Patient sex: M
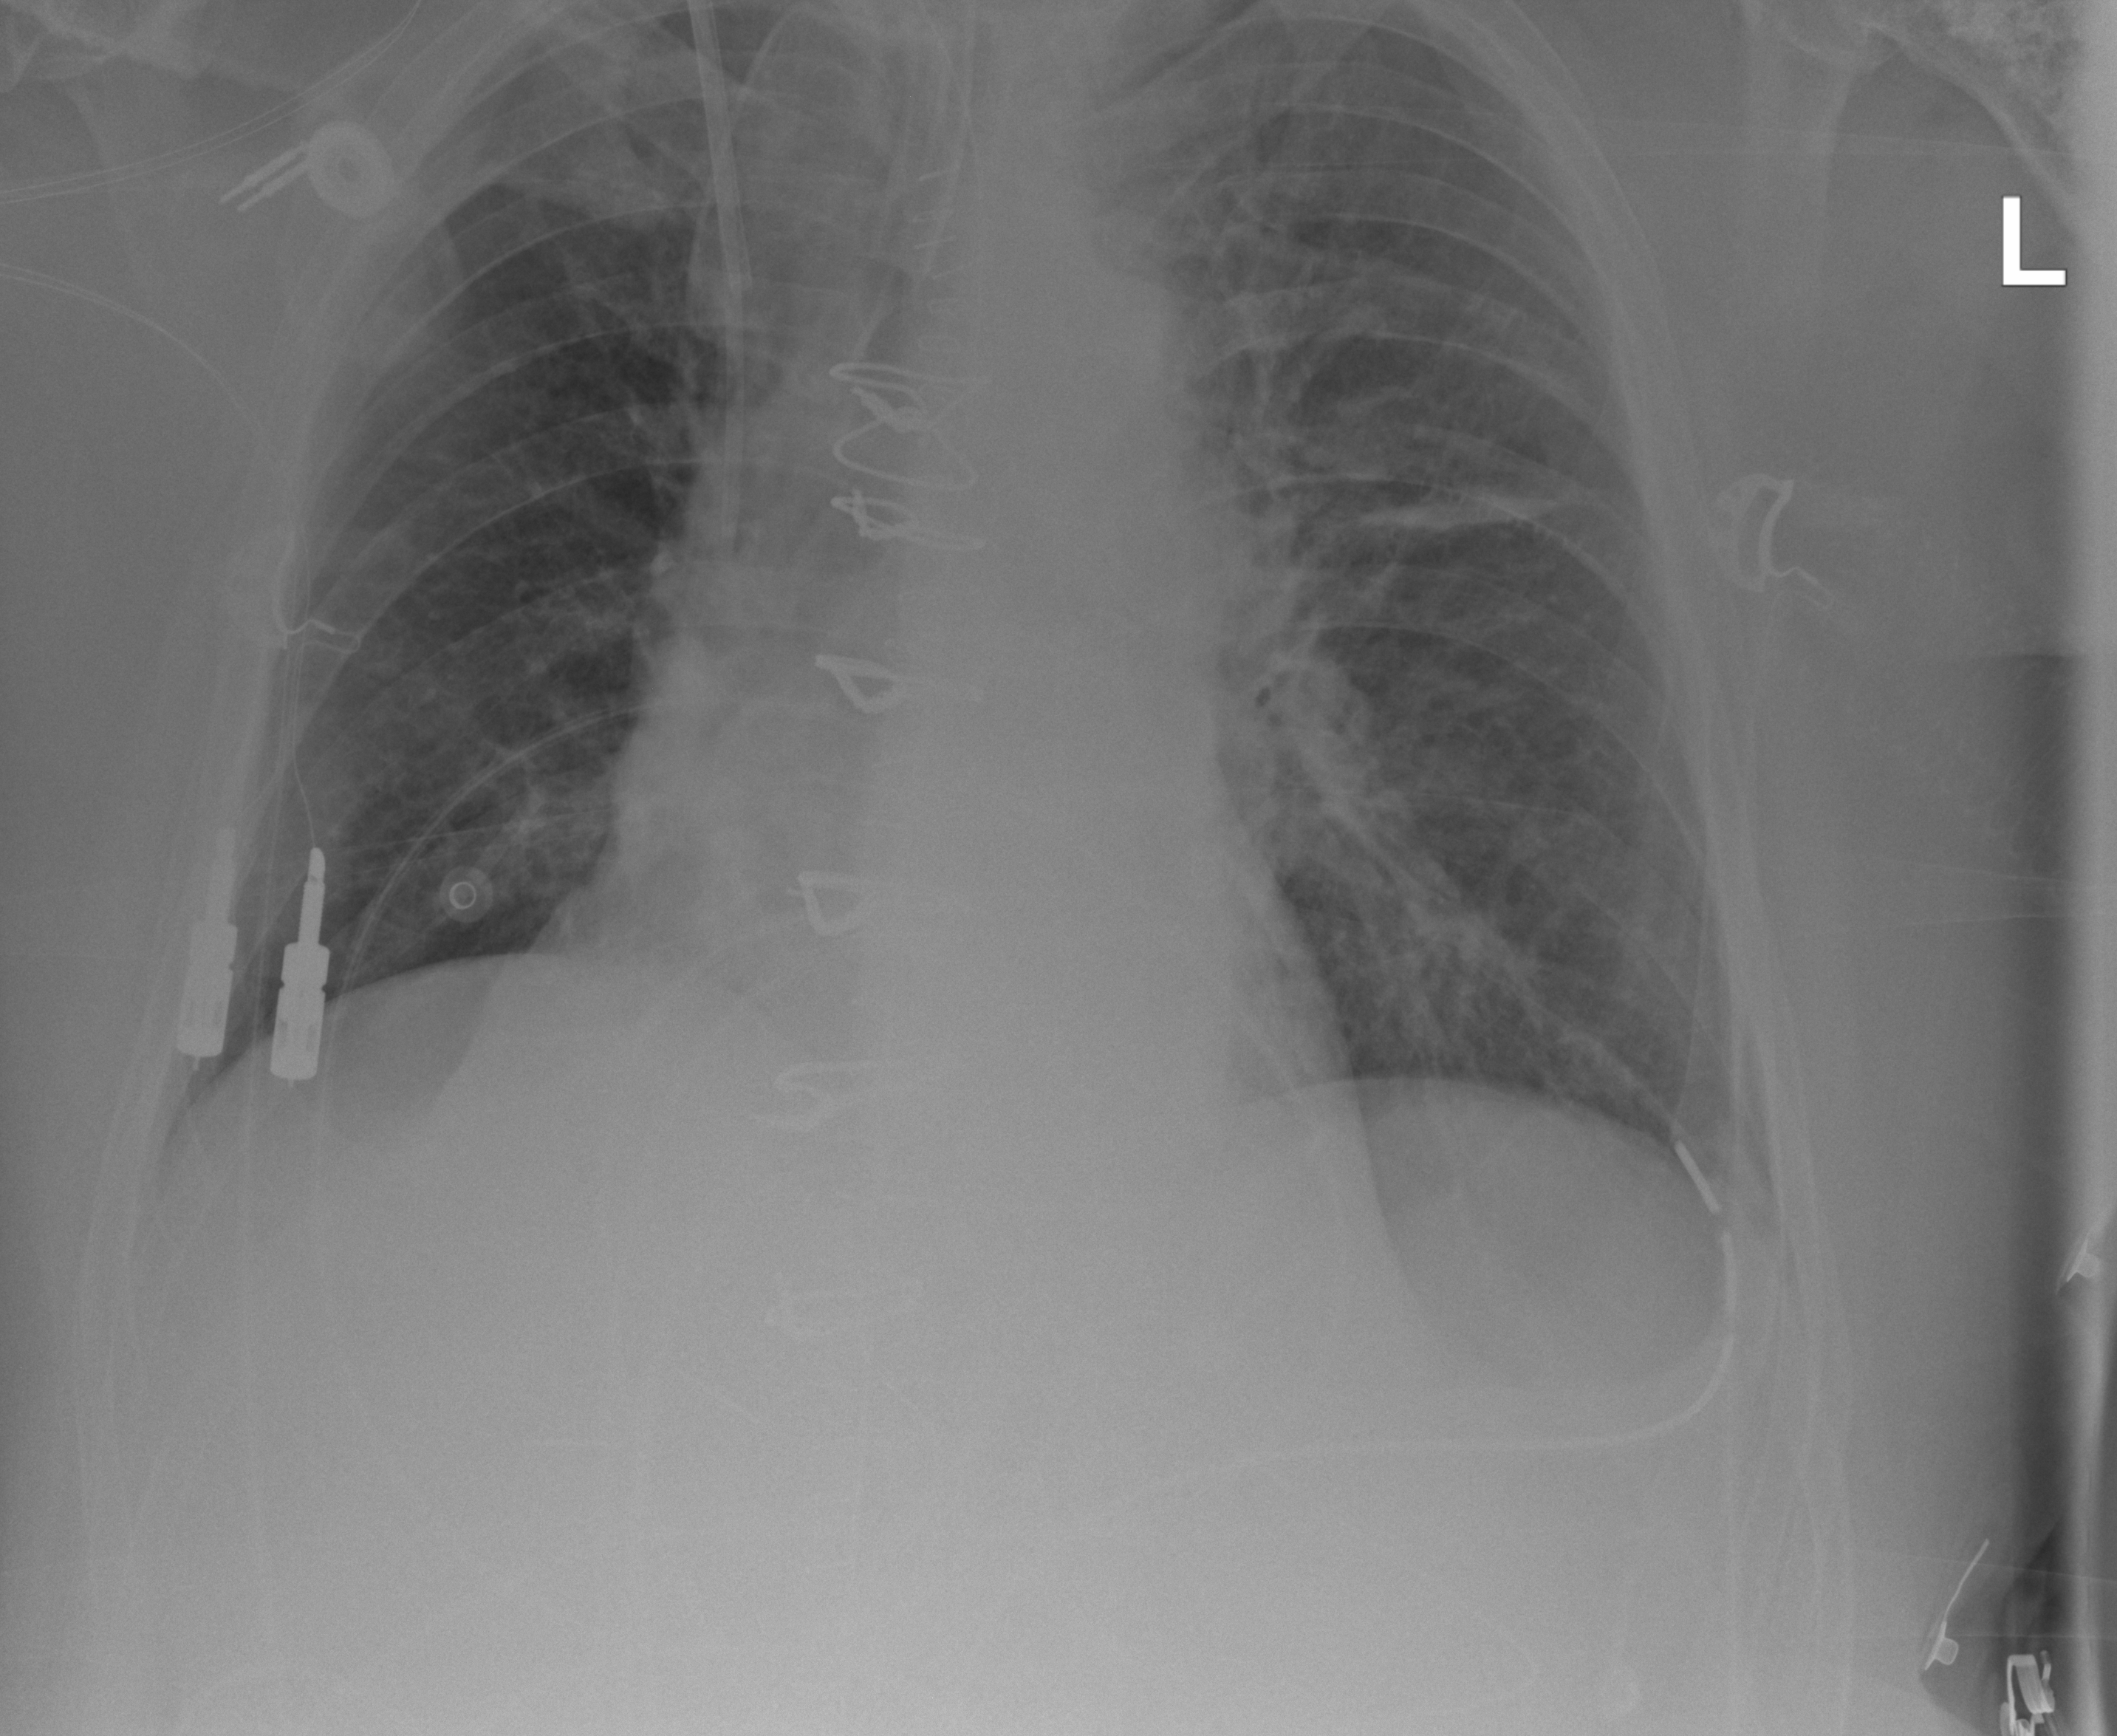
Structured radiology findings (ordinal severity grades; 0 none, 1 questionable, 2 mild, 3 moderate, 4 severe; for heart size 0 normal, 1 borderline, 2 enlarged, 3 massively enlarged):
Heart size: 1
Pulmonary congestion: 1
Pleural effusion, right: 0
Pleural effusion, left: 2
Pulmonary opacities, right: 0
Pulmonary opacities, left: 2
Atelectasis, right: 2
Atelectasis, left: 2